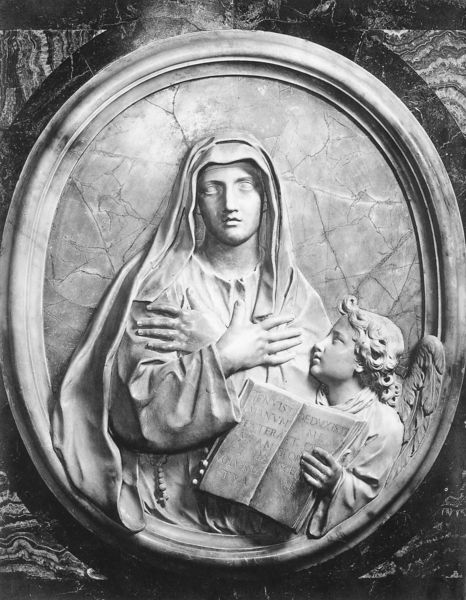
Titel: Santa Francesca Romana
Künstler: Ercole Ferrata
Standort: Rom, S. Francesca Romana (EU - I - Latium)
Schlagwörter: flügel, hand, weiß, frau, marmor, schwarz, blick, schleier, tuch, ornament, bibel, falten, mensch, rahmen, stein, tot, hände, gewand, mutter, frontal, locken, oval, rund, tondo, engel, putte, relief, weis, kopftuch, foto, antike, buch, medaillon, kreuz, jungfrau, altar, christlich, heilige, maria, magdalena, rosenkranz, christentum, fot, latein, katholisch, gekreuzte hände, rosenkreuz, sarkofarg, mtest, rosenkrank, tonda, all antica, makonna